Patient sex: M
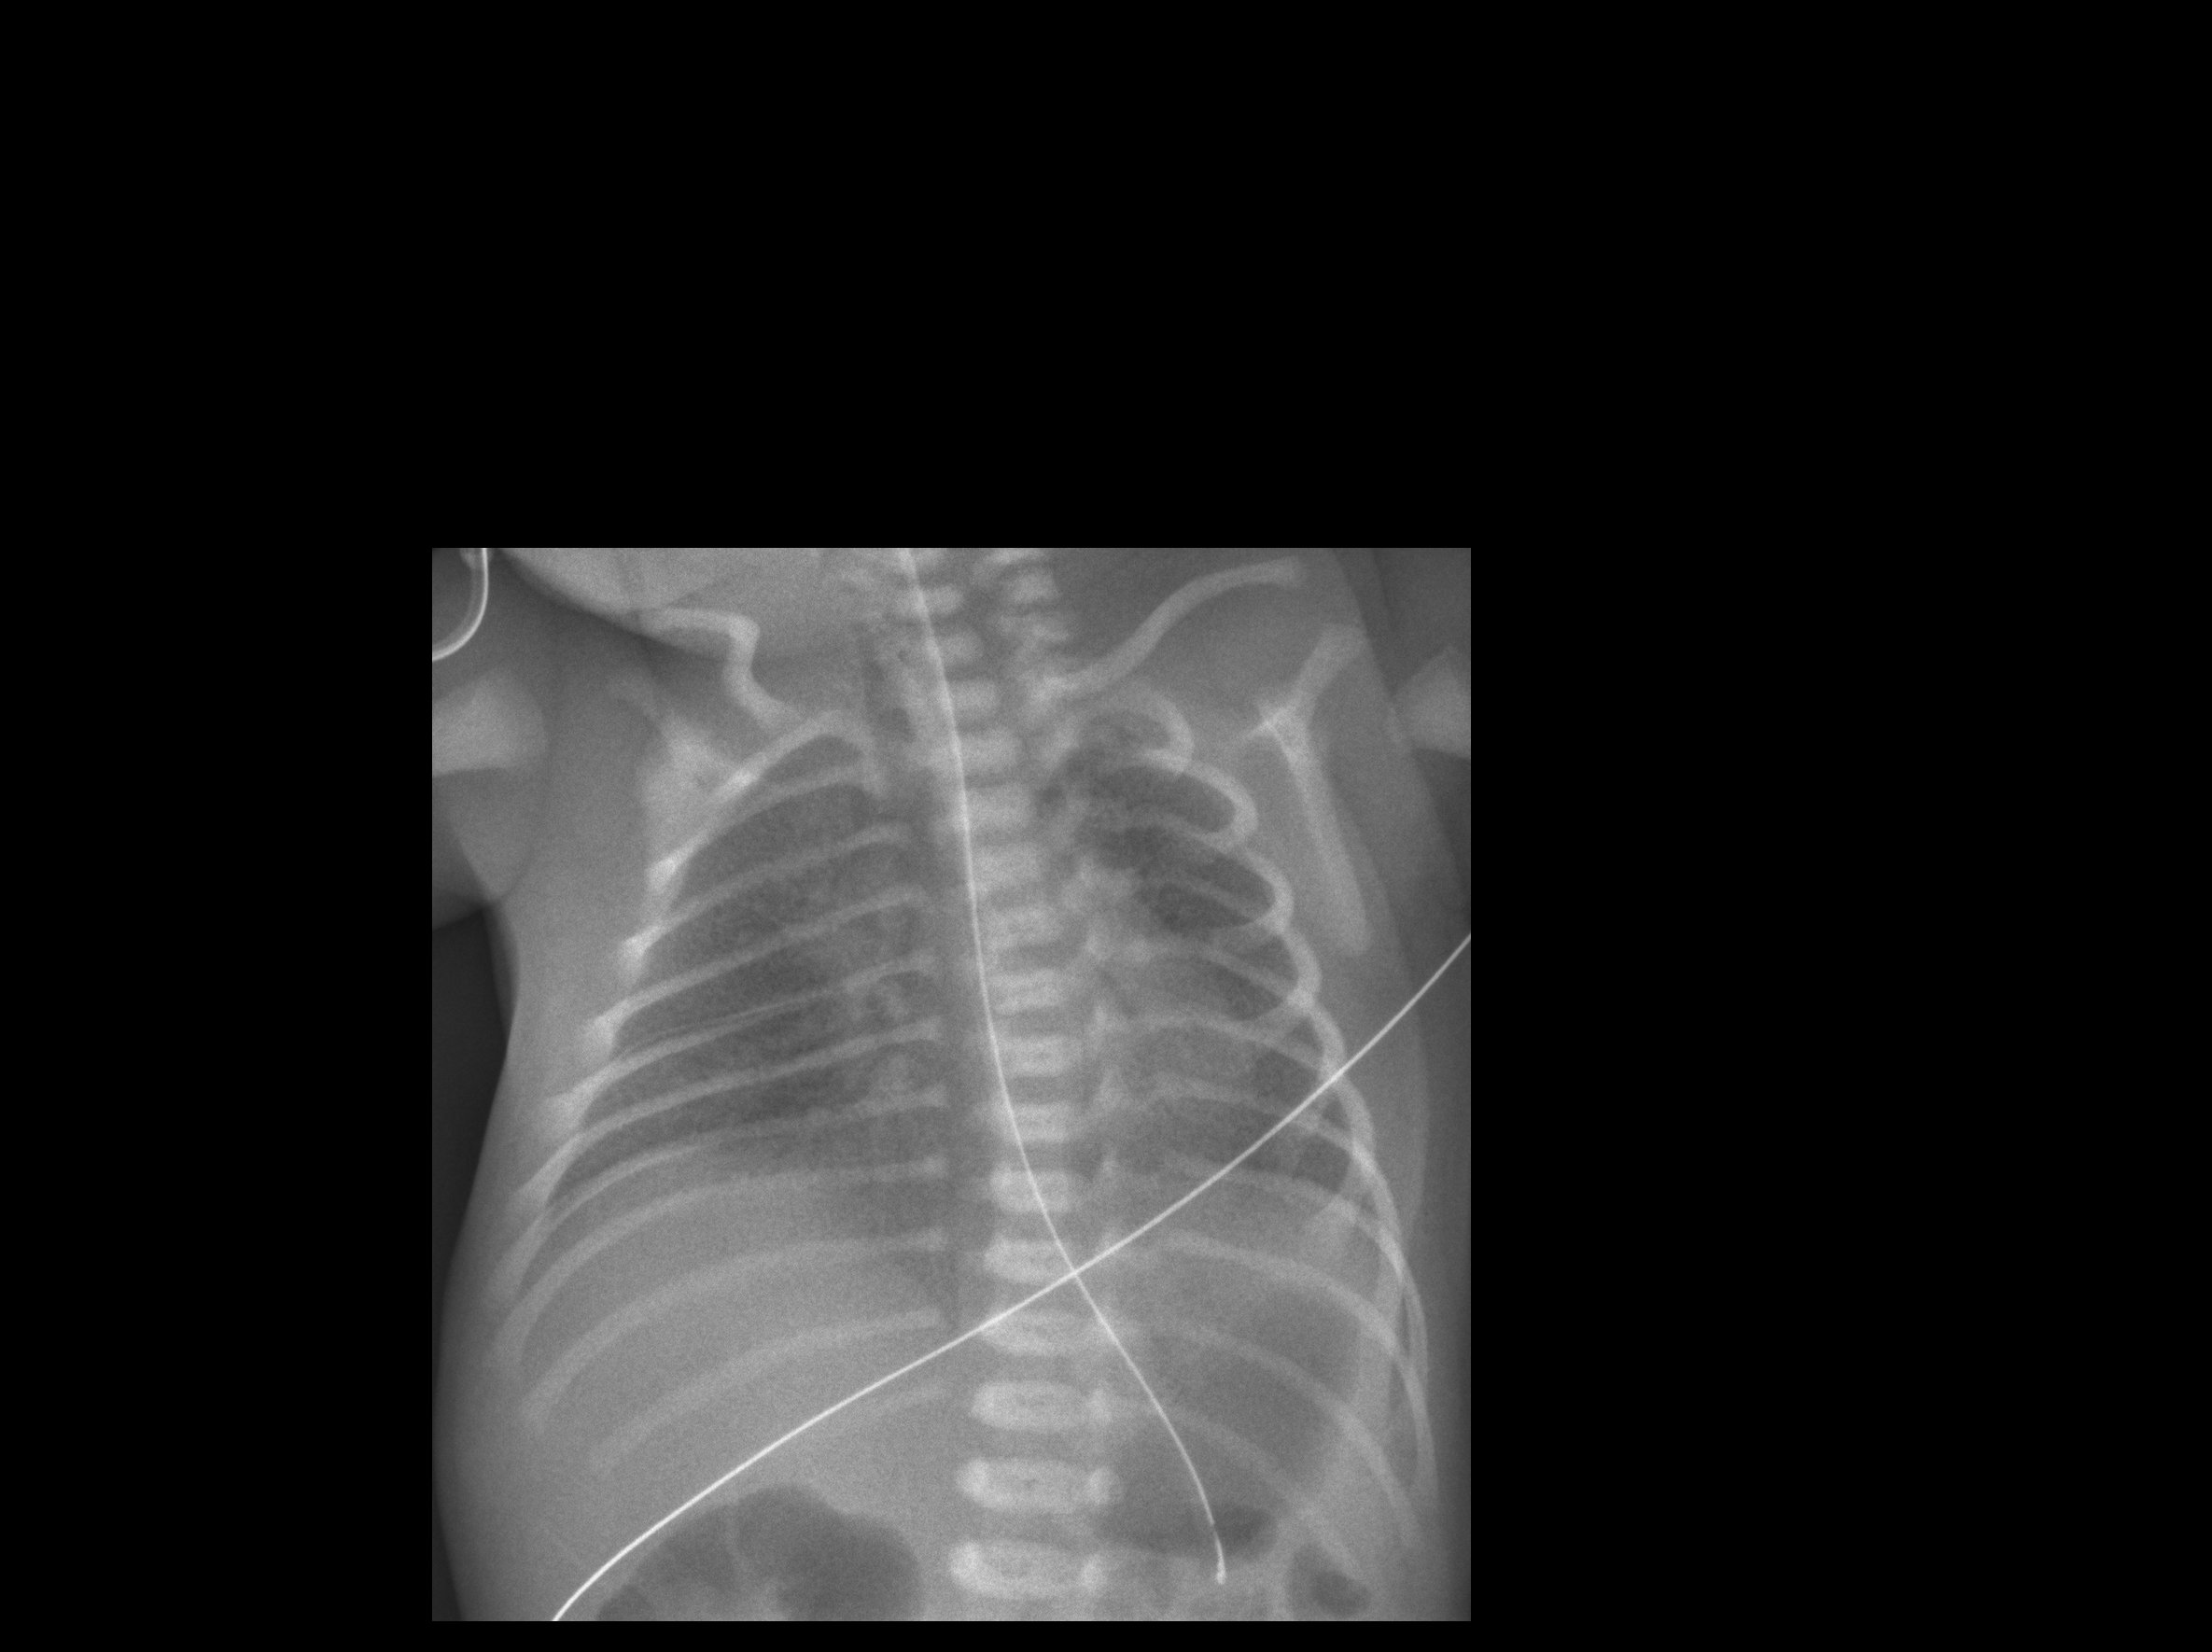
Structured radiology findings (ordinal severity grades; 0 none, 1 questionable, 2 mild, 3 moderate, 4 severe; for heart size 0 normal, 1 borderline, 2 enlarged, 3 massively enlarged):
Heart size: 0
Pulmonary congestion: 0
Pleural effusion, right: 0
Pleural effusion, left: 0
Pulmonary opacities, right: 2
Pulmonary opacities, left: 0
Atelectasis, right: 3
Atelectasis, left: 3